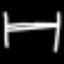
Label: bed